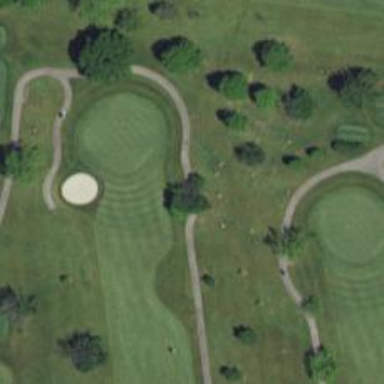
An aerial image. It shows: Path used for both walking and golf.